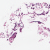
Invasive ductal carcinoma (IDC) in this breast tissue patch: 0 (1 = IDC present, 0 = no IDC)